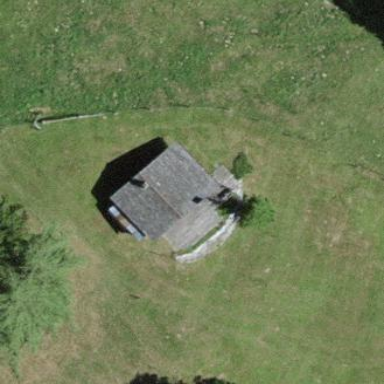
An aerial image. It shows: Cabin is depicted in the image.